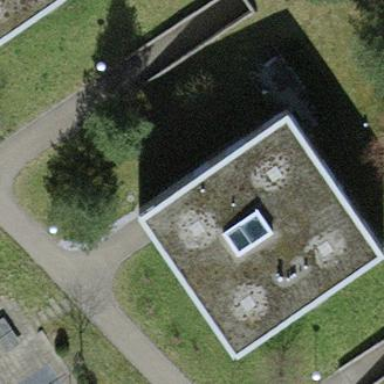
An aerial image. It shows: Building with flat roof.